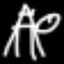
Label: The Eiffel Tower